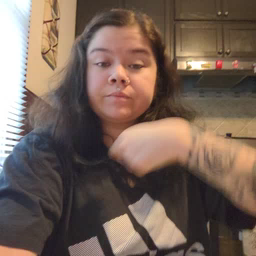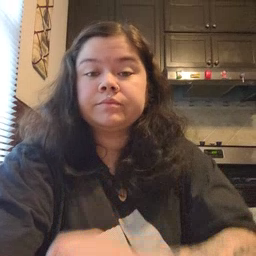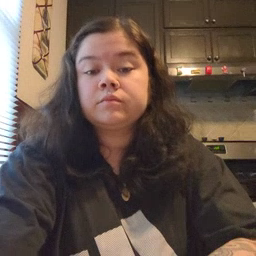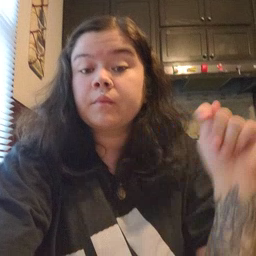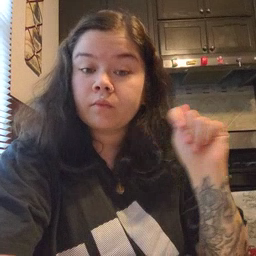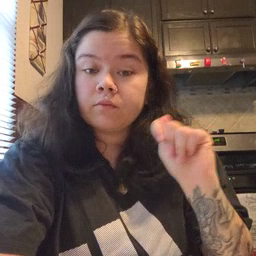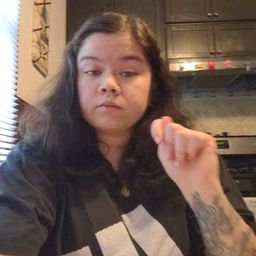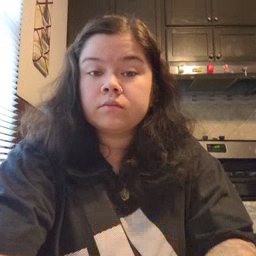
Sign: potty